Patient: sex M, age 45
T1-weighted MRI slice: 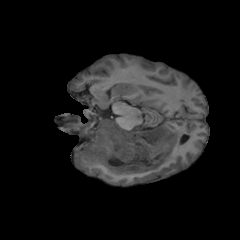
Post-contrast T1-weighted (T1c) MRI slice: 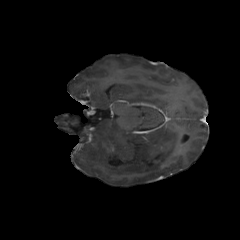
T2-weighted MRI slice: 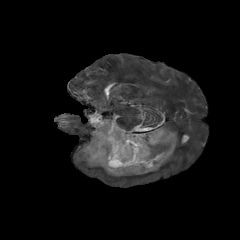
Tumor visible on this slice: yes
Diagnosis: Astrocytoma, IDH-mutant
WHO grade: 2